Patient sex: M
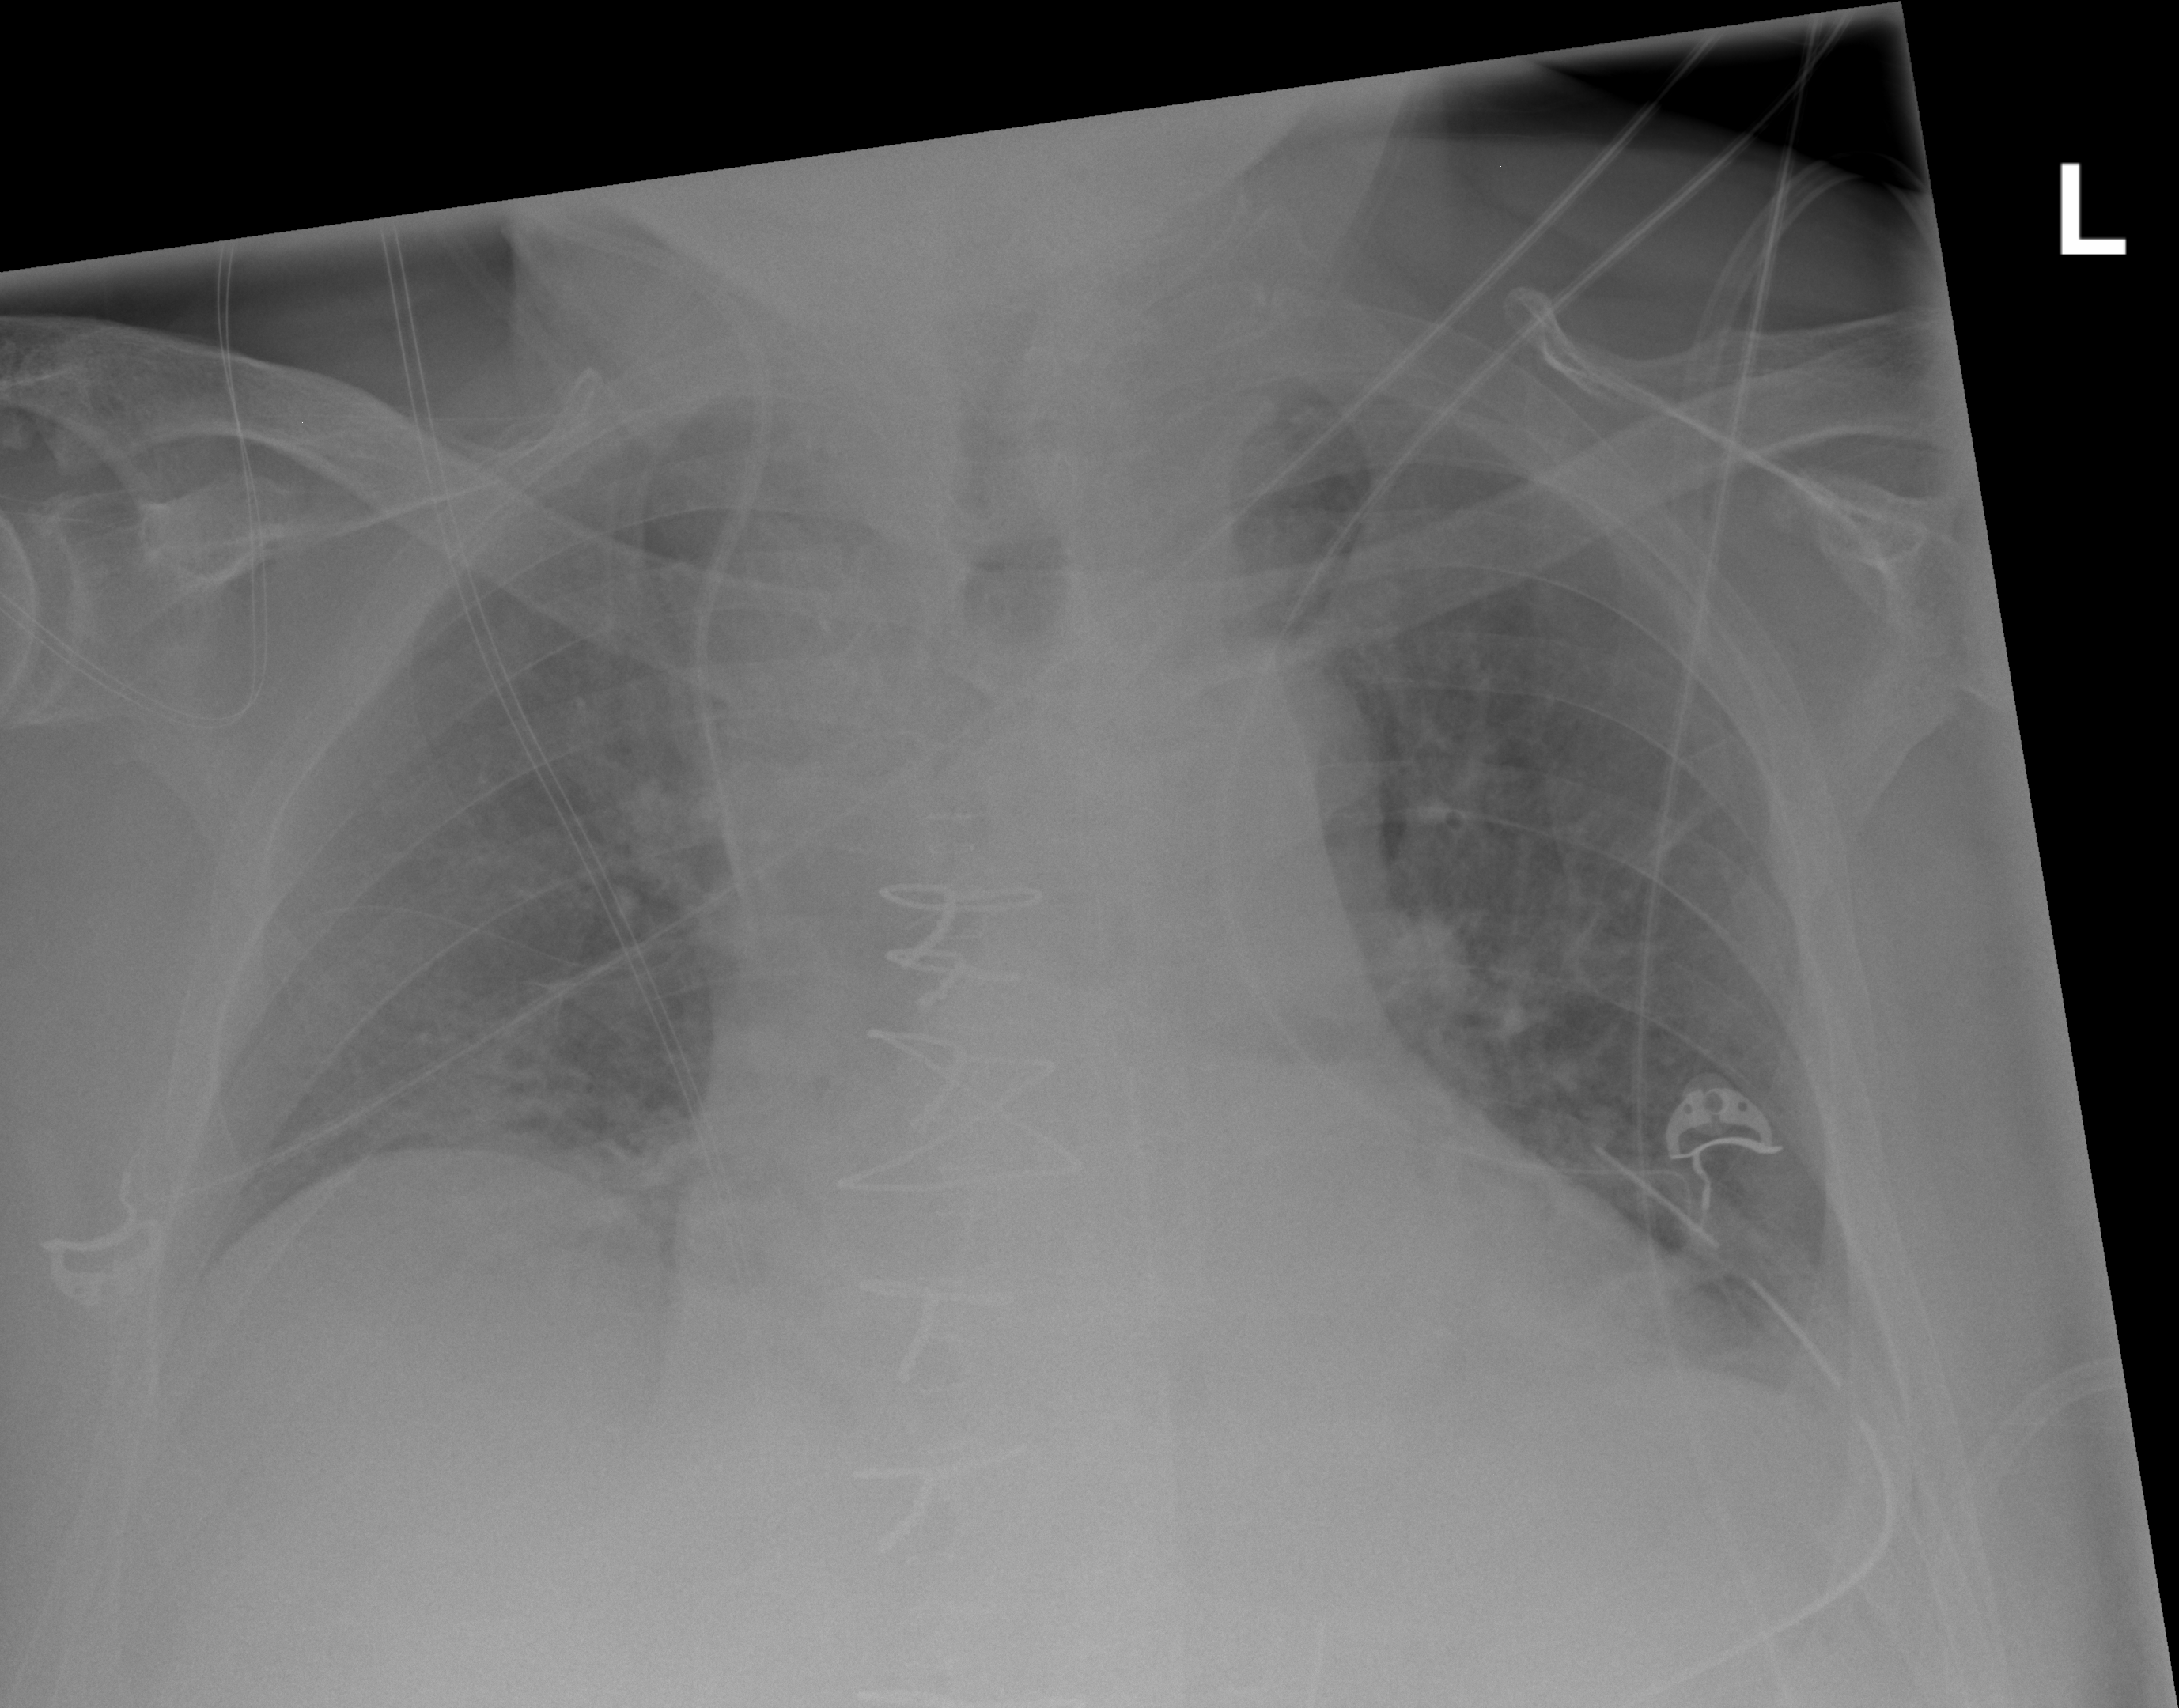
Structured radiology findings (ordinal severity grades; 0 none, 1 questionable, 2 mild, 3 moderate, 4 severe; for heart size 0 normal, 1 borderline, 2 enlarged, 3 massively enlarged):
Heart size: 2
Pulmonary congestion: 0
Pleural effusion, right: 0
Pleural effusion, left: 2
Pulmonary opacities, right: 0
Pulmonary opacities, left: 0
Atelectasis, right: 2
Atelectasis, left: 2